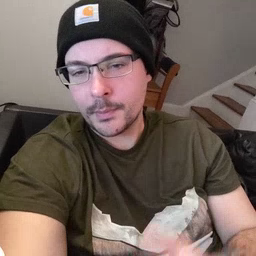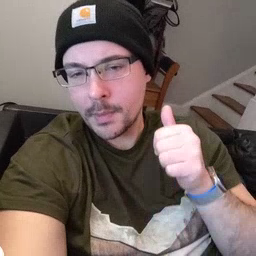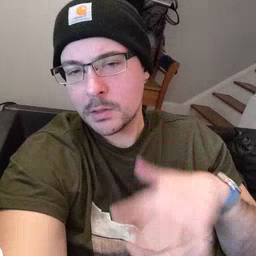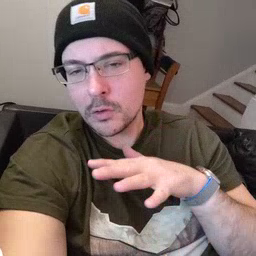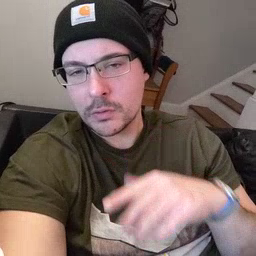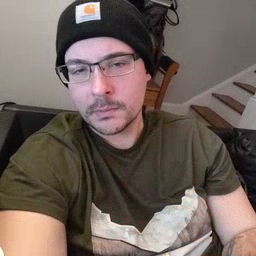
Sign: backyard